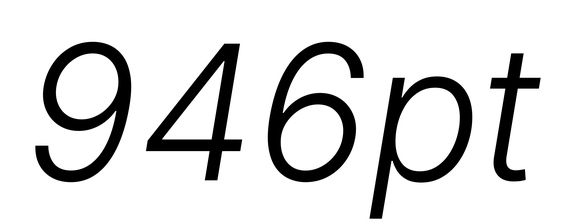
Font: Inter-Italic_Light_Italic